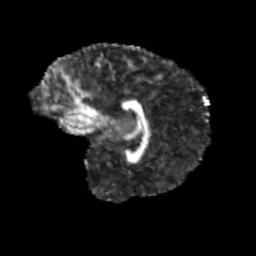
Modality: FA
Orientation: sagittal
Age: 13
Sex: male
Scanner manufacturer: siemens
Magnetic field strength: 3 T
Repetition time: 3.8 s
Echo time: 0.07 s